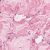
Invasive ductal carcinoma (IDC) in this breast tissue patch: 0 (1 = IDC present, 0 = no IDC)